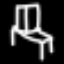
Label: chair